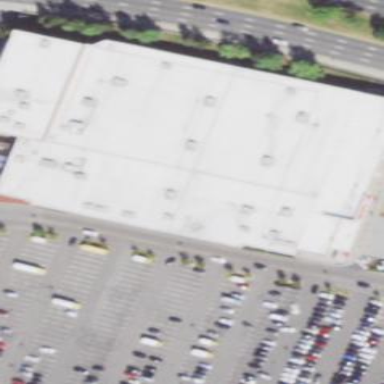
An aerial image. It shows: Department store building.